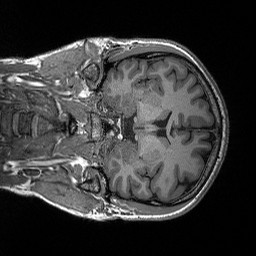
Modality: T1w
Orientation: coronal
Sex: male
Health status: healthy
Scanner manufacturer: siemens
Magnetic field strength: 3 T
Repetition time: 2.3 s
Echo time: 0.00296 s